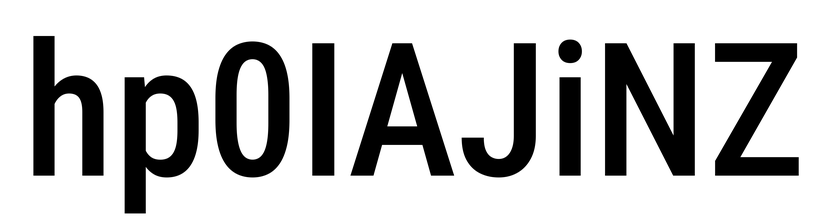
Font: Roboto_Condensed_Medium